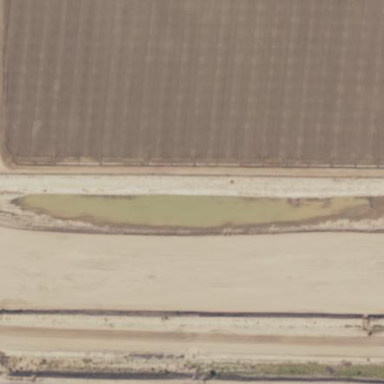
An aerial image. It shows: Detention basin with water.